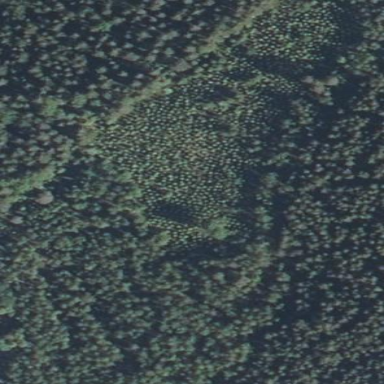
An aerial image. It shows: Evergreen forest with needle-leaved trees.